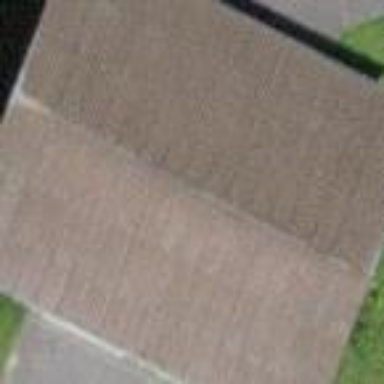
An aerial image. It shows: Shed.